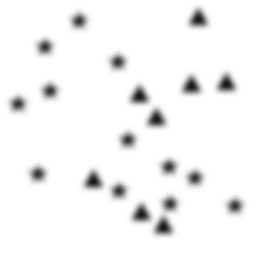
Squares: 0
Triangles: 8
Stars: 12
Total shapes: 20